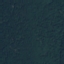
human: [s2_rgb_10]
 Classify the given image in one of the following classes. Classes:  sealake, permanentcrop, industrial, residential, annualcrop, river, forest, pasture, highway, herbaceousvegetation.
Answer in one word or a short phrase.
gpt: Forest